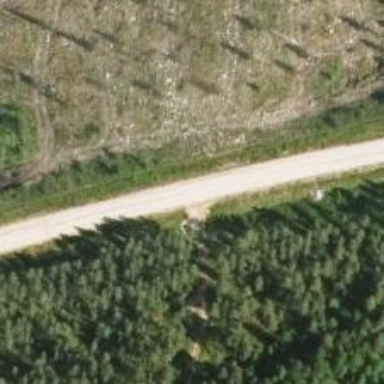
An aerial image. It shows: Tertiary road with asphalt surface.